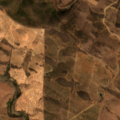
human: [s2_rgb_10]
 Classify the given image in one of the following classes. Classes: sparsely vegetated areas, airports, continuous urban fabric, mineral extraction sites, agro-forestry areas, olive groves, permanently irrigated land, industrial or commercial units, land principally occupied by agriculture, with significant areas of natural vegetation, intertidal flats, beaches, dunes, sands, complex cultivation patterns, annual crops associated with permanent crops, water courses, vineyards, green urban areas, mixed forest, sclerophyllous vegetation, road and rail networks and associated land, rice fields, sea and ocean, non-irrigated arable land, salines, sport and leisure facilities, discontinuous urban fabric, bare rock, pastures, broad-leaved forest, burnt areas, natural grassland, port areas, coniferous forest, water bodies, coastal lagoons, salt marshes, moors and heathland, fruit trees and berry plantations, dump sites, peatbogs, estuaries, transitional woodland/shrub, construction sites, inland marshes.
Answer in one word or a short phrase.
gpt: non-irrigated arable land, land principally occupied by agriculture, with significant areas of natural vegetation, transitional woodland/shrub